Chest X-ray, AP view. Patient: 70 years old, sex M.
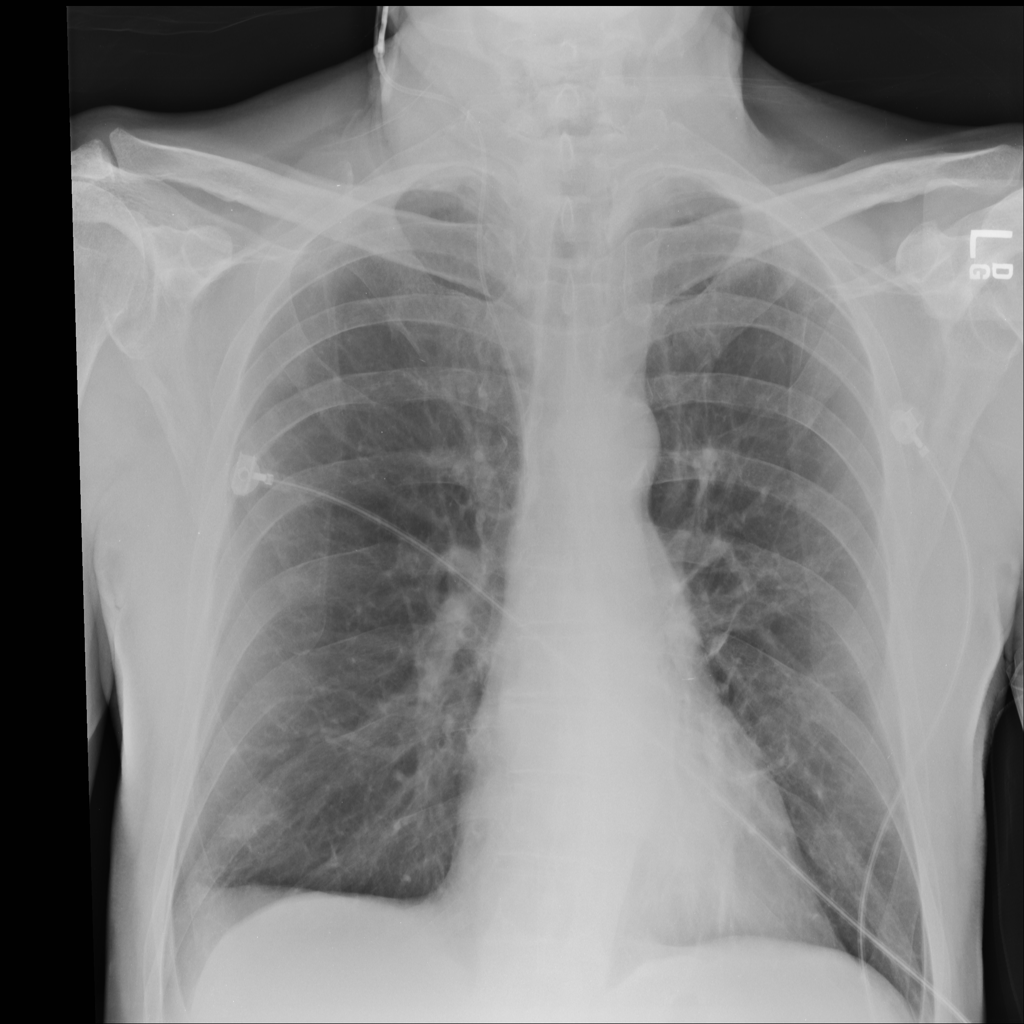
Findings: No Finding